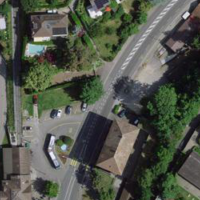
EUNIS habitat code: 54
Species observed at this site:
Erigeron karvinskianus